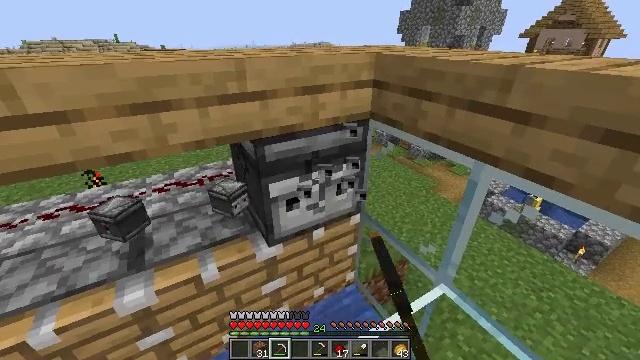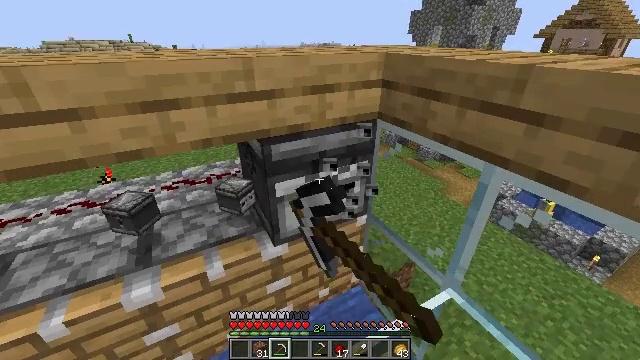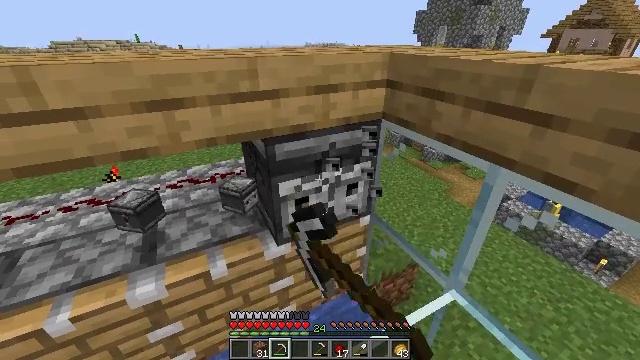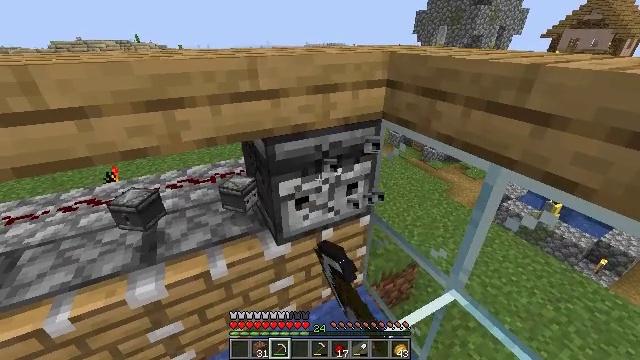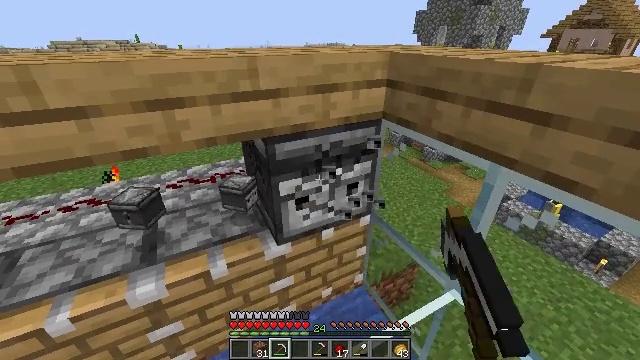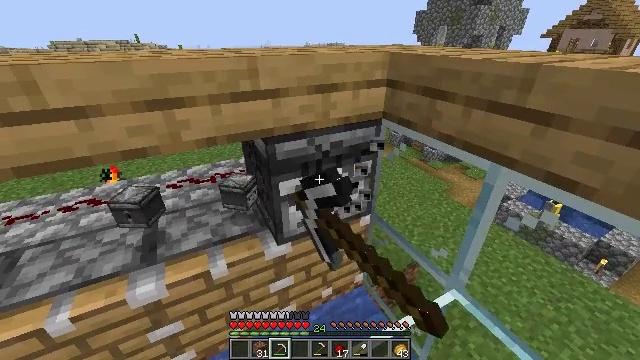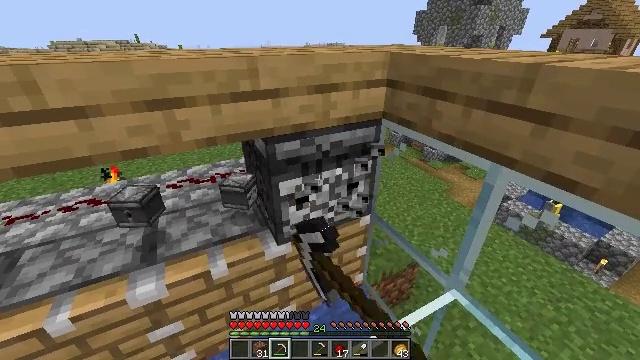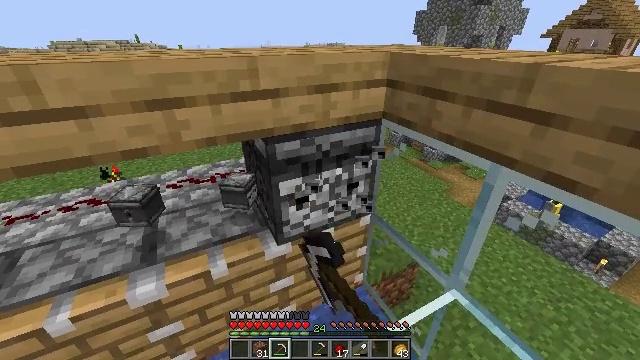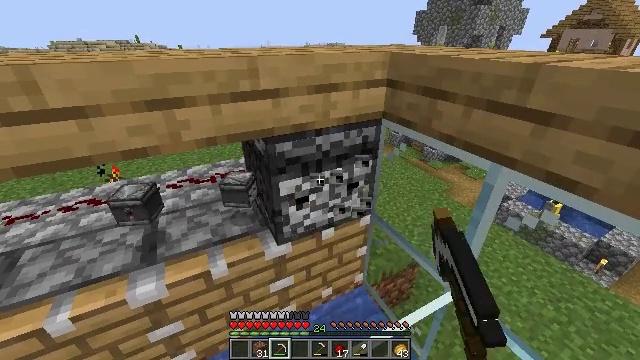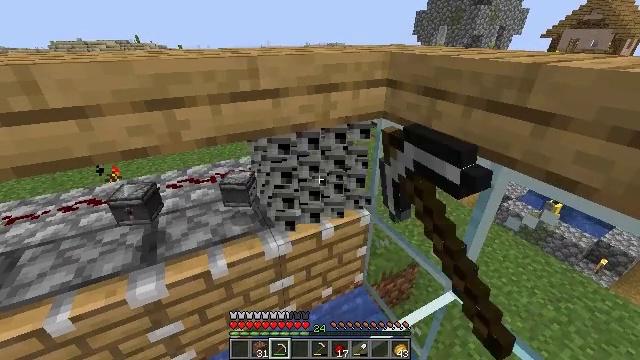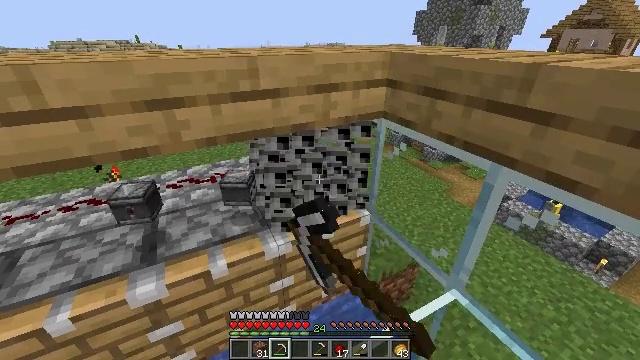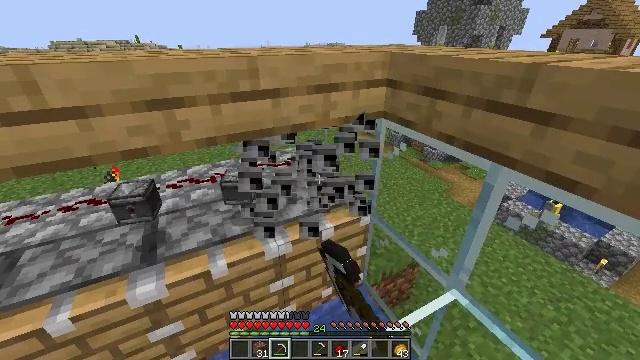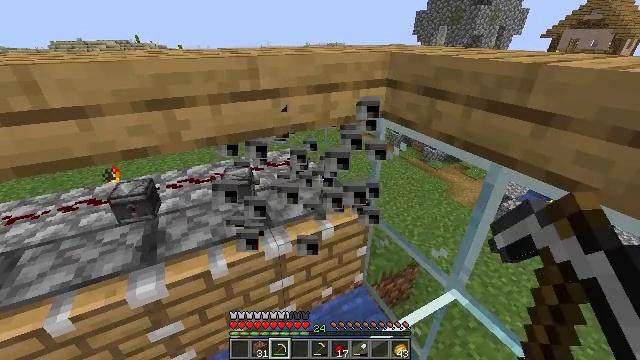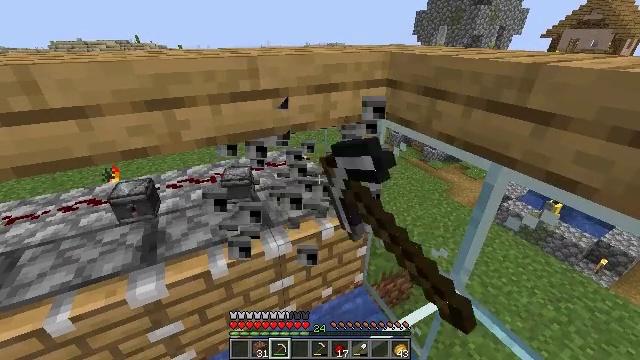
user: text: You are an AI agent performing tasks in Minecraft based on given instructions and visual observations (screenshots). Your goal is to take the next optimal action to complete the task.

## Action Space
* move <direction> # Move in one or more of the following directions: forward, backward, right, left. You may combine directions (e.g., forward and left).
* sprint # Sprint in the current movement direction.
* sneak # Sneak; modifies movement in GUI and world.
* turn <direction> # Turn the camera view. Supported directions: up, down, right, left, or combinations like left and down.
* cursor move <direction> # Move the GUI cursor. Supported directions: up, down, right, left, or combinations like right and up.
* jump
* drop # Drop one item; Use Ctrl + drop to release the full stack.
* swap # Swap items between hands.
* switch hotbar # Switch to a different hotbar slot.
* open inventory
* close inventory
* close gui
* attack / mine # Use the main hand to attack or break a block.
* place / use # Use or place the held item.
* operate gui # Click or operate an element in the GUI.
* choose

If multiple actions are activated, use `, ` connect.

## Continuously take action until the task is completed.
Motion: motion action
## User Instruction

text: Break the observer to move it.
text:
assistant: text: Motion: turn left, attack / mine
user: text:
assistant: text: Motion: attack / mine
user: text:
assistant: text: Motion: attack / mine
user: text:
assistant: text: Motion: attack / mine
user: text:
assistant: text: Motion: attack / mine
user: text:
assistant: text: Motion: attack / mine
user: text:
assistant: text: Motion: attack / mine
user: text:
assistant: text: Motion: attack / mine
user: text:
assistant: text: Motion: attack / mine
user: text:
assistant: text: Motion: attack / mine
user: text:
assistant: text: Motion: attack / mine
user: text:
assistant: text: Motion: attack / mine
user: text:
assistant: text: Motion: attack / mine
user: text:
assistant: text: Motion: attack / mine